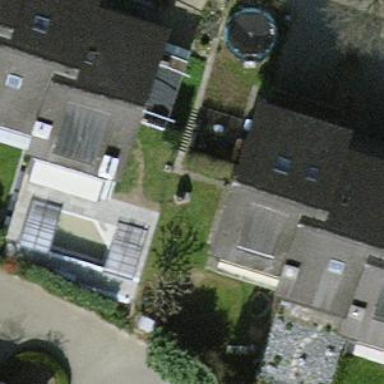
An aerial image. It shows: Terrace building.